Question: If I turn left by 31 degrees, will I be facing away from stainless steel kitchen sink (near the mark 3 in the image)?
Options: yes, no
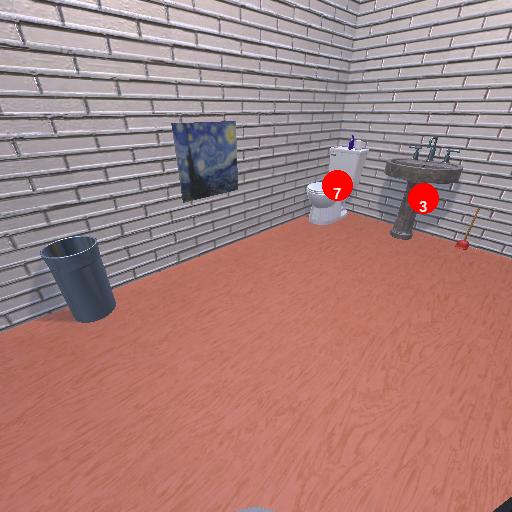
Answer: yes